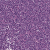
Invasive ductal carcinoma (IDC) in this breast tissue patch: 1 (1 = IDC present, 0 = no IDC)